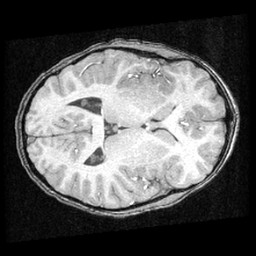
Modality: T1w
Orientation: axial
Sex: male
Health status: ill
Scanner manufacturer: ge
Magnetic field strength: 1.5 T
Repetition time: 21 s
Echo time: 0.008 s